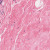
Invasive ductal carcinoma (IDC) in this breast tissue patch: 0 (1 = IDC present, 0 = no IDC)